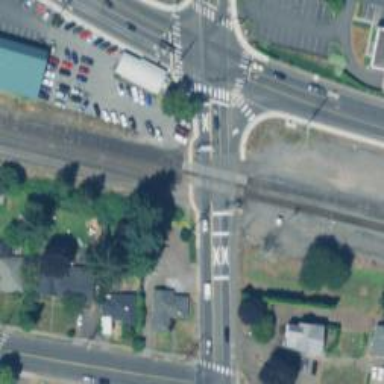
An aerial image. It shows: Crossing for the railway.